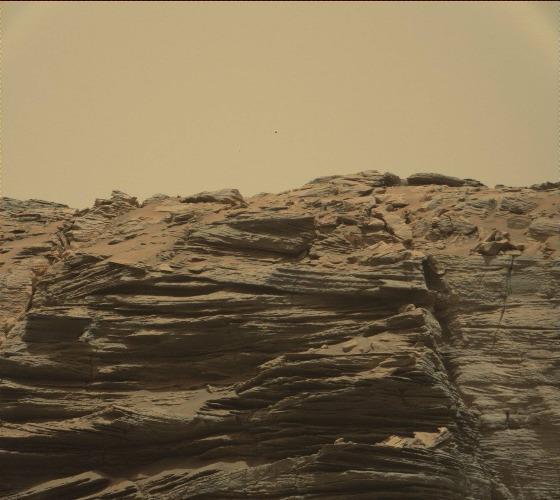
Terrain classes present: Bedrock, Shadow, Sky / Distant Mountains